Question: Hello Docker Mariners,
I'm working on the final work of the computer engineering course, and I'm having some problems.
Correct me if I misunderstand this docker structure:
An image / container is created using the layering system. So there is a division between the system, applications, files, etc. The changes are getting in the upper layers, by the LFS access logic.
Look at this image:

Docker works like this, right?
Now imagine that you need to send a container / image to another host. There are options for export, save, import, etc ... However, in all of them a giant file is generated. With the complete system.
Is there a way to make this transfer only with the differences?
Let's say I created a container based on Ubuntu, I inserted a text file inside it. So I'd like to transfer it to another host, this host have the ubuntu image, sending it again would be unnecessary. Is there a way to see that only one file has changed and only transfer this layer? The transfer would be some KB and not MB.
Thank you
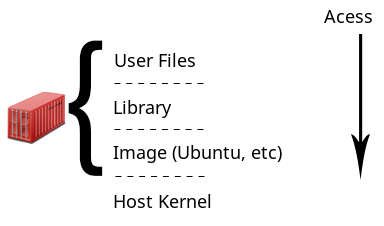
Answer: Either create an account on Docker Hub (if you don't mind the image being public) or set up a Docker Registry to push images to.
If you opt for Docker Hub, then you don't need to push anything if you link it to GitHub with automated builds.
If you opt for your own Registry, here are the details:
<URL>